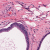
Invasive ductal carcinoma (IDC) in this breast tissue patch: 0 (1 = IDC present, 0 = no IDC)